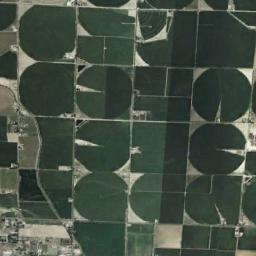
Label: circular_farmland